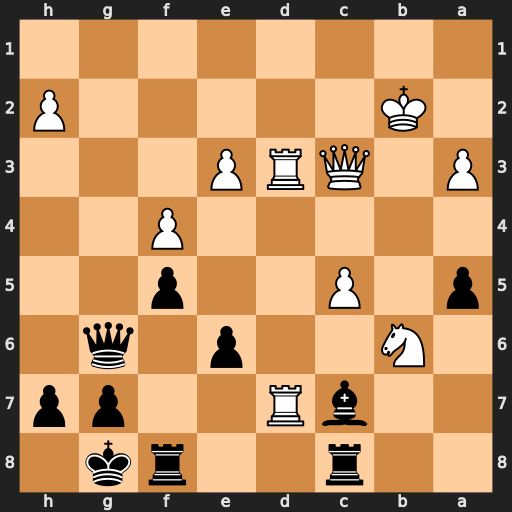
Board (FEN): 2r2rk1/2bR2pp/1N2p1q1/p1P2p2/5P2/P1QRP3/1K5P/8
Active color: b
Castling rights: -
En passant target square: -
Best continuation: Bxb6 cxb6 Rxc3